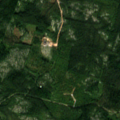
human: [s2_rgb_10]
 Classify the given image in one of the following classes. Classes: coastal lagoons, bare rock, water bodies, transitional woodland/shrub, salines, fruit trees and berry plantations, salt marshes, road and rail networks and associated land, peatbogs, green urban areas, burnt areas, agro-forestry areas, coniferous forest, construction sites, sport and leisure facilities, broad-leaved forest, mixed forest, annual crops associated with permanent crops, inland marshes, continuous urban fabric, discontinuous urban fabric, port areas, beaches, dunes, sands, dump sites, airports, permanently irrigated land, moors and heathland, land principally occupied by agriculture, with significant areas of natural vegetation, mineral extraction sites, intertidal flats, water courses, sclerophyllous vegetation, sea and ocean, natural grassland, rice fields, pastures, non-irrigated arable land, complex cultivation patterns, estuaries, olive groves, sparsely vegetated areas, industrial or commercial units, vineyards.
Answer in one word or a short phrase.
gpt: coniferous forest, mixed forest, transitional woodland/shrub